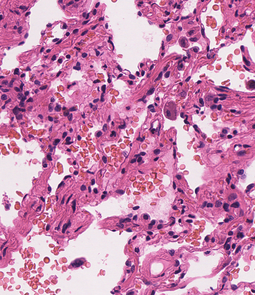
Tumor epithelial tissue: no
Tumor-associated stroma tissue: no
Normal tissue: yes